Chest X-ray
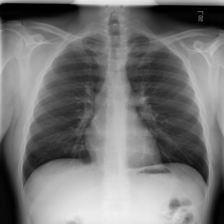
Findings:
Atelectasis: negative
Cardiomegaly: negative
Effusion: negative
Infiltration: negative
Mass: negative
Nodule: negative
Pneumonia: negative
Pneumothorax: negative
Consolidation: negative
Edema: negative
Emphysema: negative
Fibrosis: negative
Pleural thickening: negative
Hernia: negative